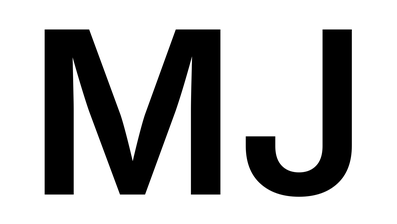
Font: Inter_SemiBold